Question: Think of a data frame providing three columns:
- - -
I want to plot value by year/month in its natural order. But so far I didn't find a good way to accomplish this in ggplot. Below you'll find a simplified example showing my desired result but by applying a workaround - concatenating year and month or a and b in the example. But this solution brings already several disadvantages with it.
Is there a generic way to accomplish this in ggplot?
'''
> library(ggplot2)
> df <- data.frame(a = c(1,1,1,2,2,2), b = c(1,2,3,1,2,3), v = 1:6)
> df
a b v
1 1 1 1
2 1 2 2
3 1 3 3
4 2 1 4
5 2 2 5
6 2 3 6
> dfX <- data.frame(ab = paste(df$a,df$b), v = df$v)
> dfX
ab v
1 1 1 1
2 1 2 2
3 1 3 3
4 2 1 4
5 2 2 5
6 2 3 6
> ggplot(dfX, aes(x = ab, y = v)) + geom_point()
'''

How would I get the above plot using df directly?
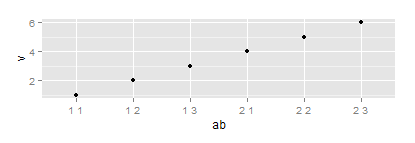
Answer: If you have Year and Month values then my approach would be to paste them together with day of 1 and then convert to Date object. Then data will be plotted in right order. If you need only Month and Year in x axis it can be modified with 'scale_x_date()' and 'date_format()' of library 'scales'.
'''
df2<-data.frame(year=c(2011,2011,2011,2012,2012,2012),
month=c(10,11,12,1,2,3),value=1:6)
df2$dm<-as.Date(paste(df2$year,df2$month,"1",sep="/"))
library(scales)
ggplot(df2,aes(dm,value))+geom_point()+
scale_x_date(labels=date_format("%Y-%m"))
'''